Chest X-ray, PA view. Patient: 16 years old, sex F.
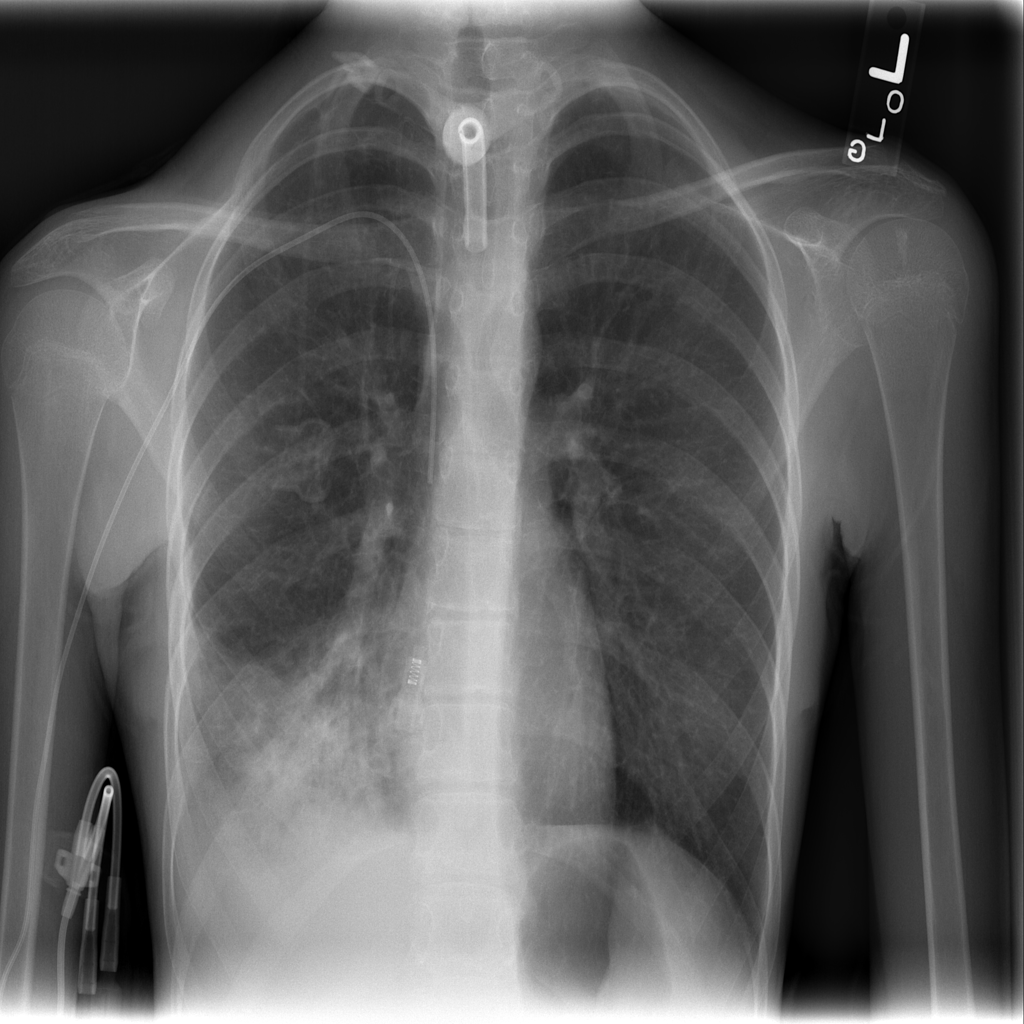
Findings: Effusion, Infiltration